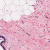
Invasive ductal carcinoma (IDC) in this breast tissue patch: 0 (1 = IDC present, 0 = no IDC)